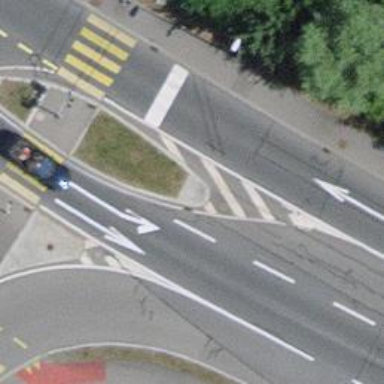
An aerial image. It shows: Road with traffic signals.